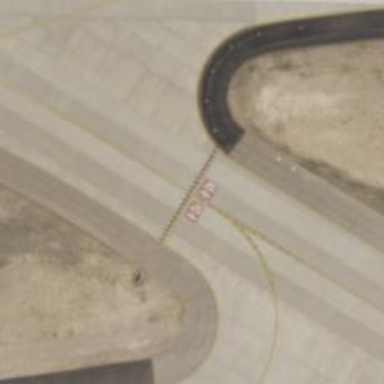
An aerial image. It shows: Image of taxiway at airport.